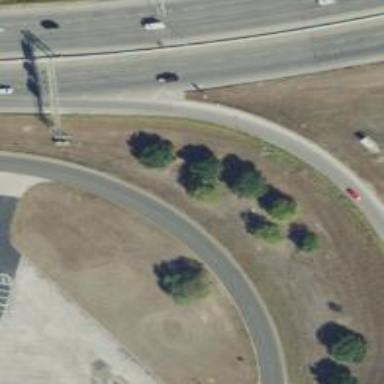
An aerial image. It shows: Secondary road with frontage access.